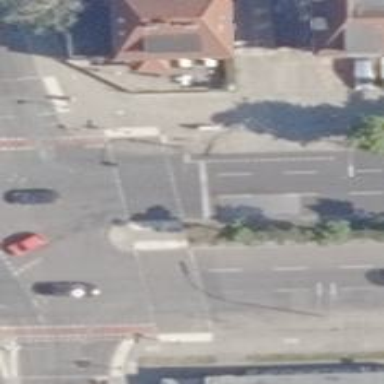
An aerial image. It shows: Crossing with traffic signals.